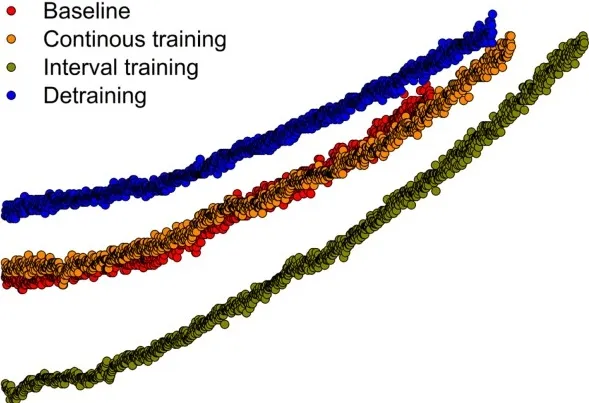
Heart rate (beat-to-beat) during graded cardiopulmonary exercise test (CET) on a bicycle before training (baseline), after 6 weeks of continuous training, 6 weeks of interval training, and 6 weeks of detraining.
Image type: electrography (ekg)